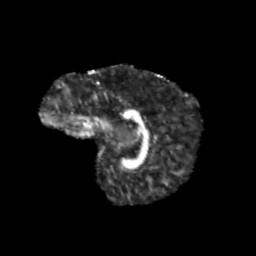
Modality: FA
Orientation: sagittal
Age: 11
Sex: male
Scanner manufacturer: siemens
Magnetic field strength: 3 T
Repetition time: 3.8 s
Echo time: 0.07 s